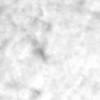
Label: no_change